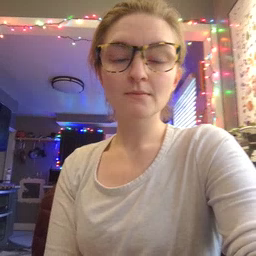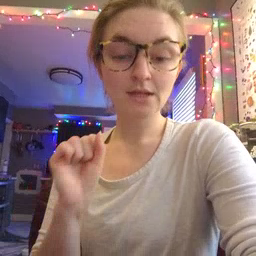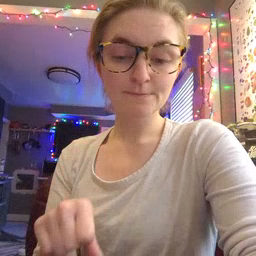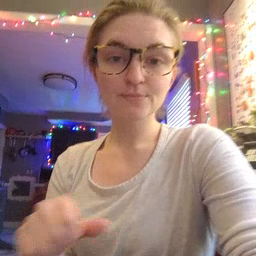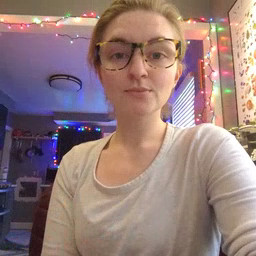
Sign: can